Field crop: maize
Growth stage: 2
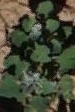
Species: chenopodium